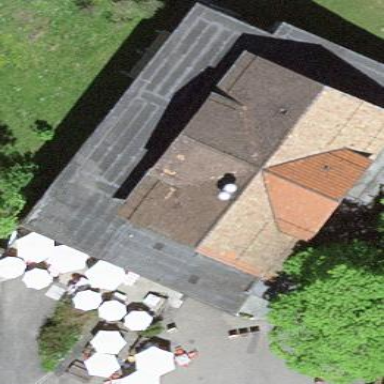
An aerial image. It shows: Restaurant located in hotel building.